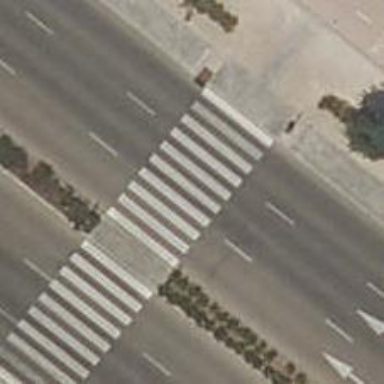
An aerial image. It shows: Uncontrolled road crossing.